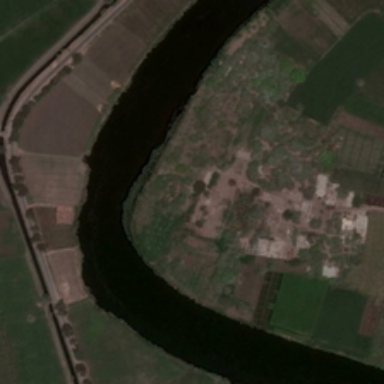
Some of the floating objects float on the river .